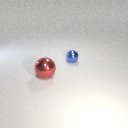
large red metal sphere to the left of small blue metal sphere